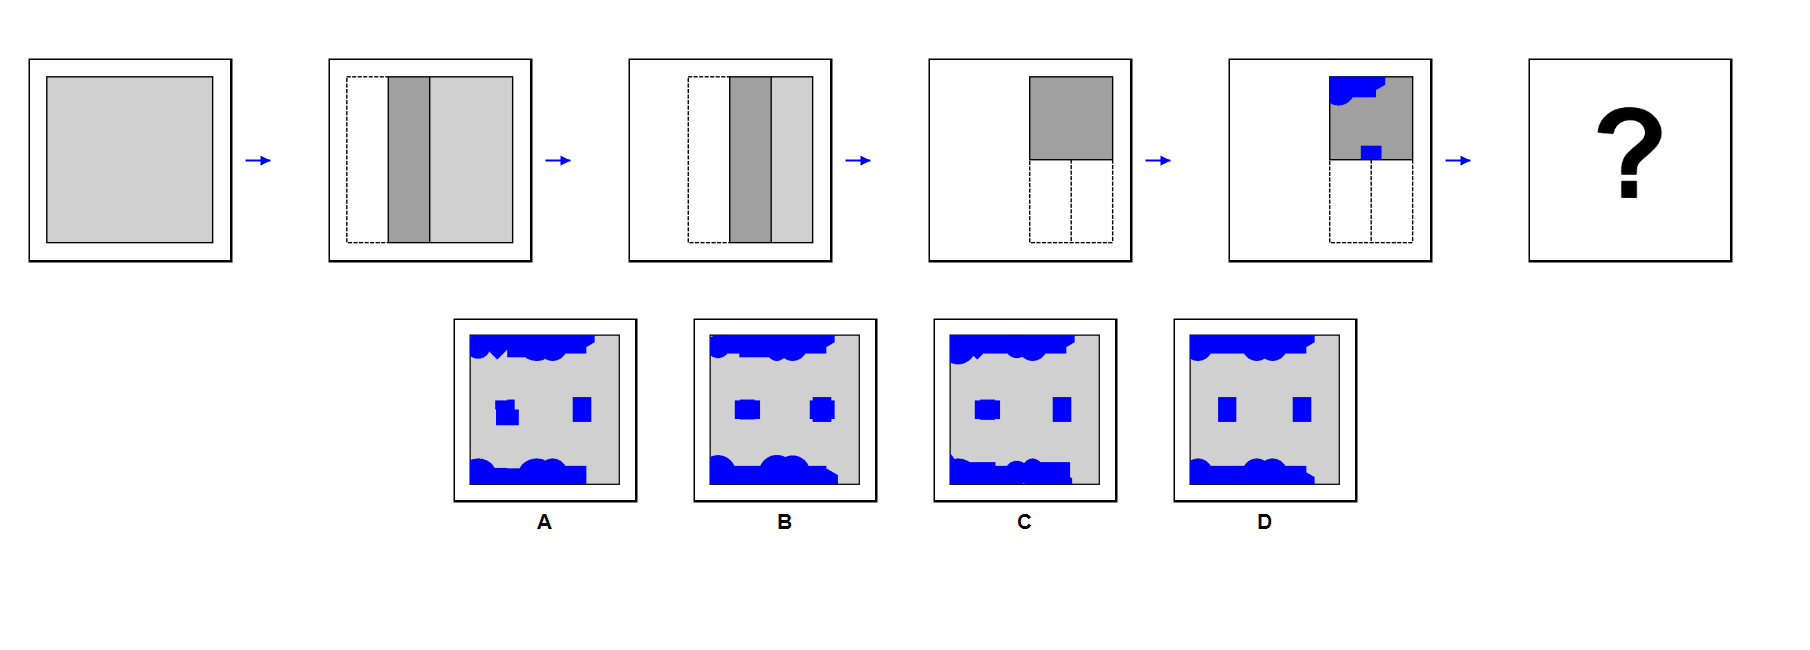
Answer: D